Question: Somewhere in page, I use
'onclick="window.showModalDialog("http://rauf-thecoder.blogspot.com/");"' .
It will show the following.

How can I remove the text from the title bar :( I am happy to use 'jQuery' too.
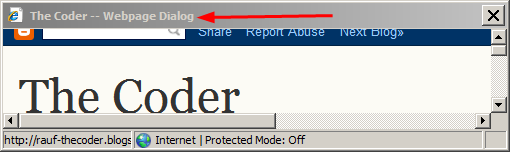
Answer: You cannot remove it (it's kind of a visual cue to the user that they are still in a web browser) as it displays the '<title>' tag of the page they are on. So obviously you cannot remove it if you display a site that you do not control.
If it's your web page that you control, just pad the '<title>' tag with spaces, or invisible characters until it pushes "Webpage Dialog" off screen inside the title bar.